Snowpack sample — Buffalo Mountain, Silverthorne, Colorado, USA (2/22/26, 2:02 PM MST)
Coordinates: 39.622, -106.113
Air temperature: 33 °F
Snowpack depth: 63 cm
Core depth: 30 cm
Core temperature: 24.8 °F
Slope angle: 11°, slope face: 116°
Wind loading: low
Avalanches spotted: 0
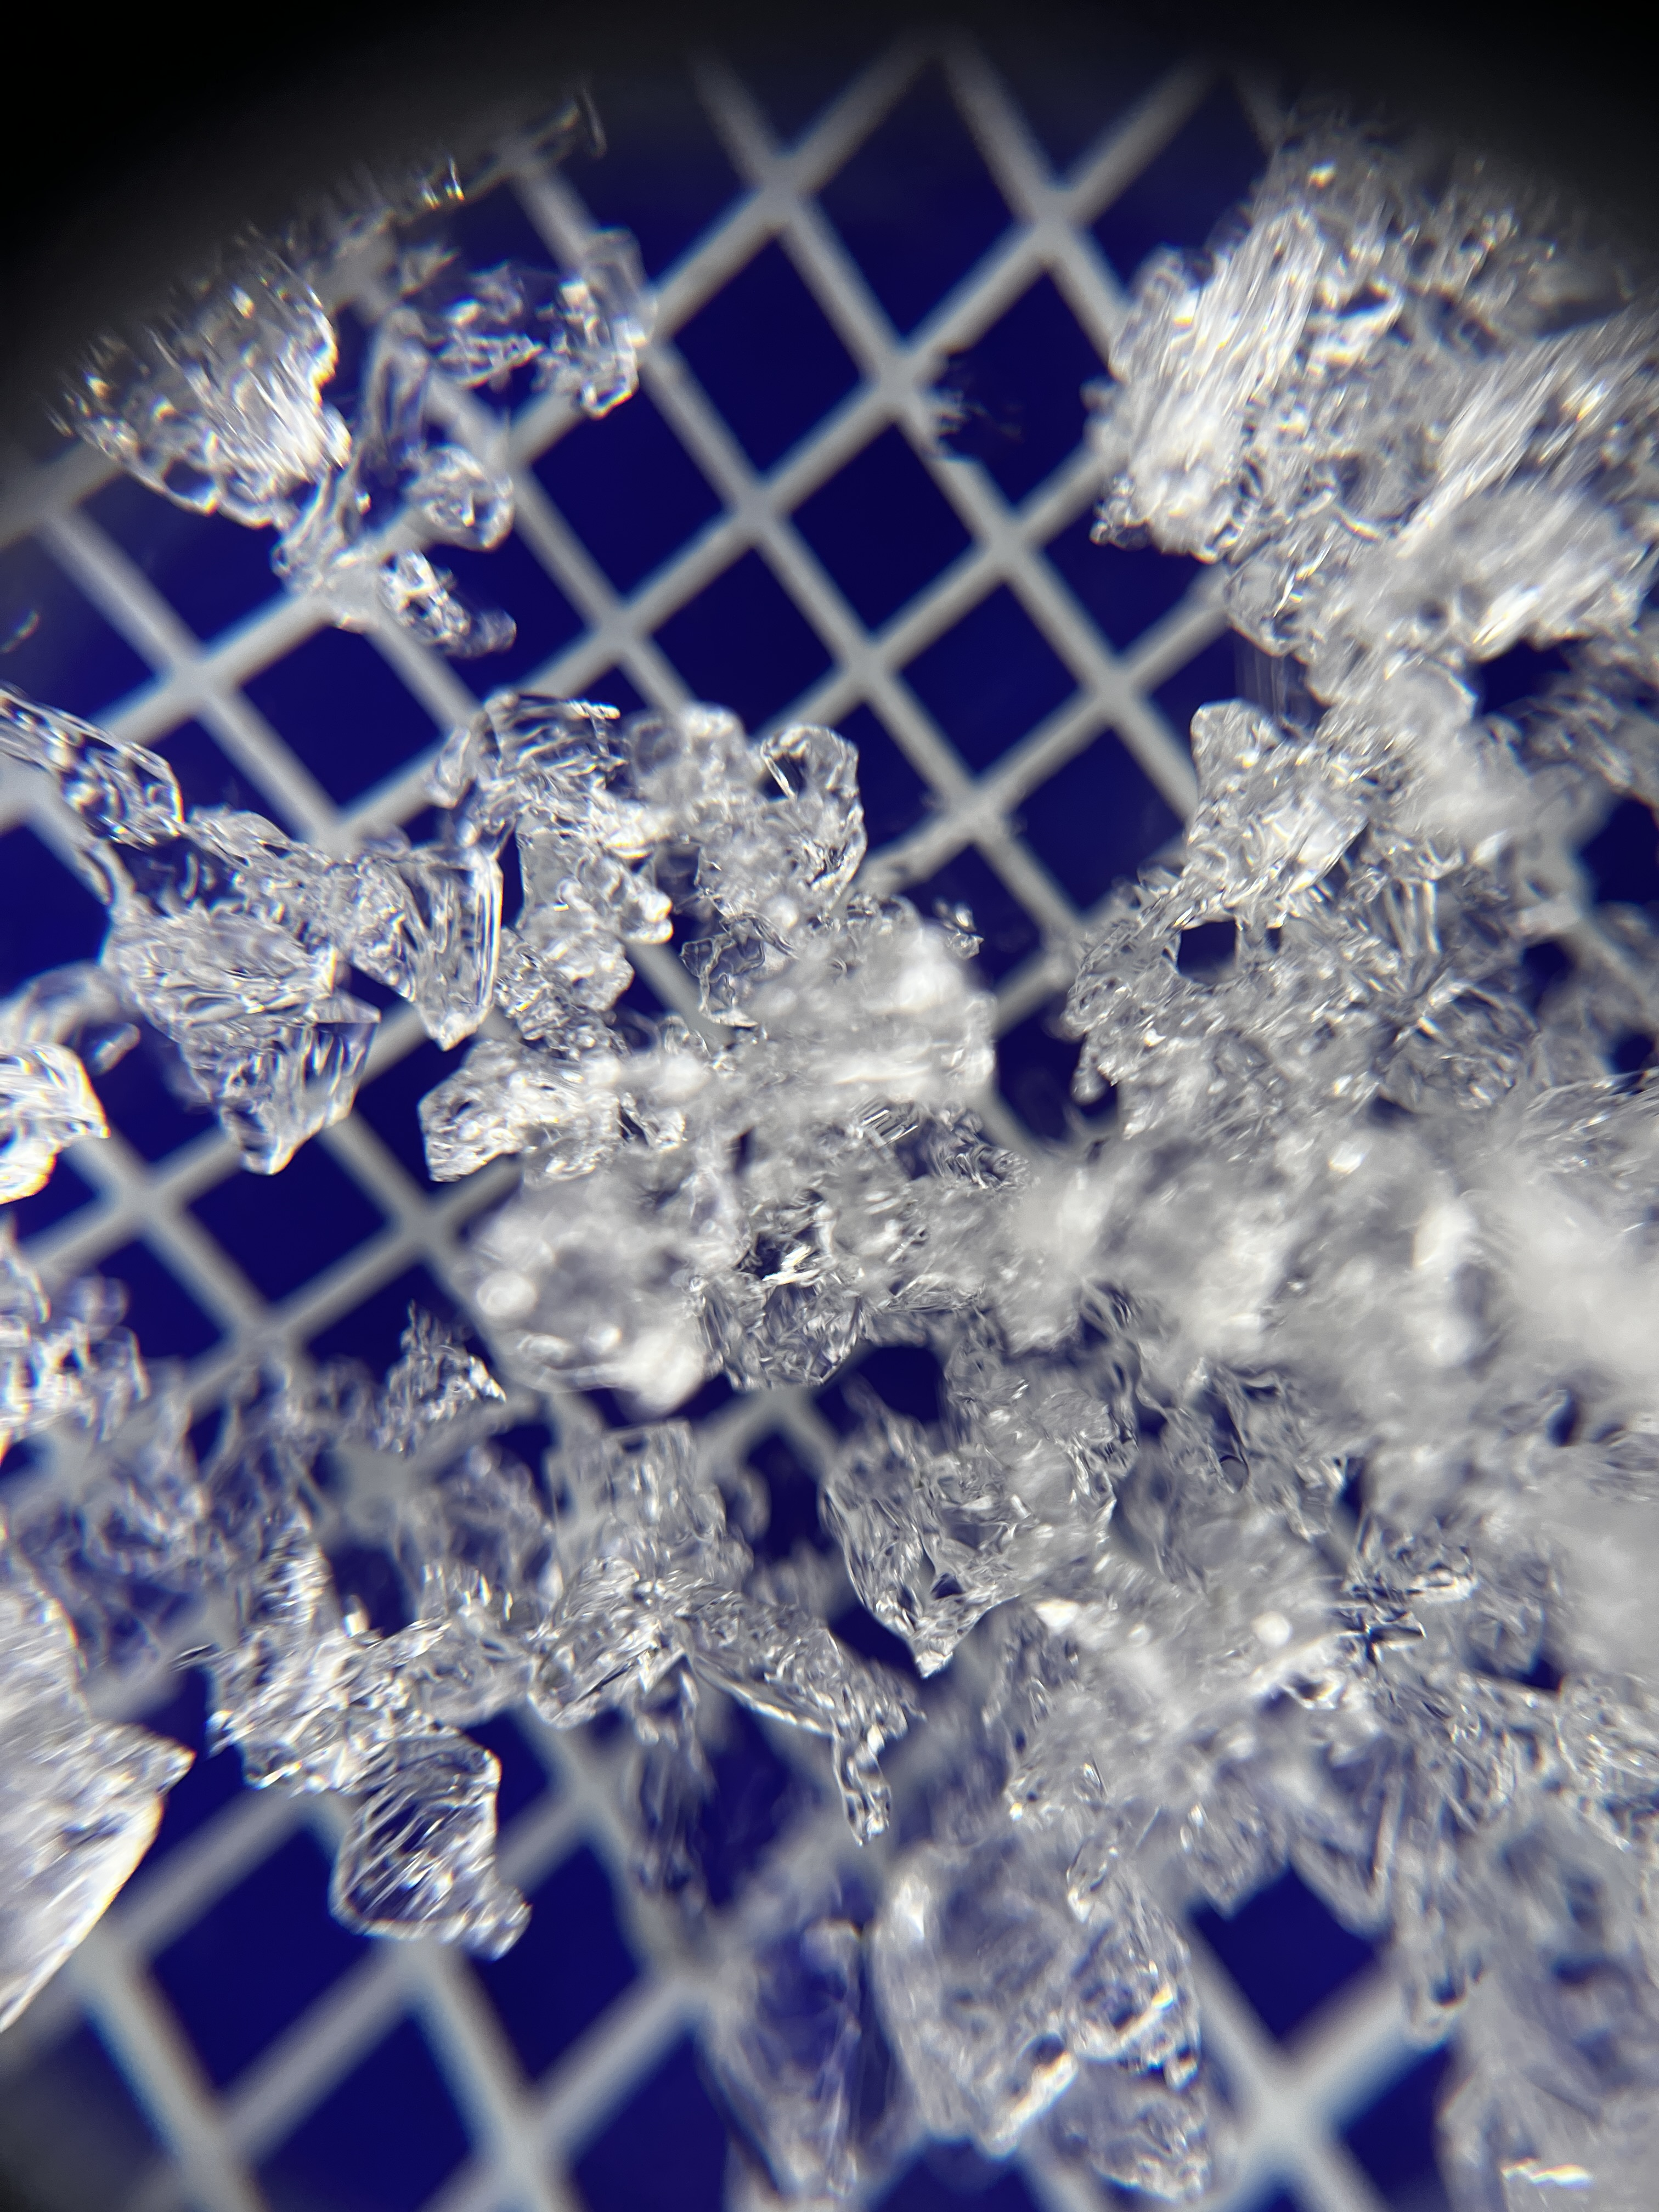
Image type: magnified_profile
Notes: In a firebreak similar to site 1, minimal wind loading with no spotted avalanches (not many faces in view though)